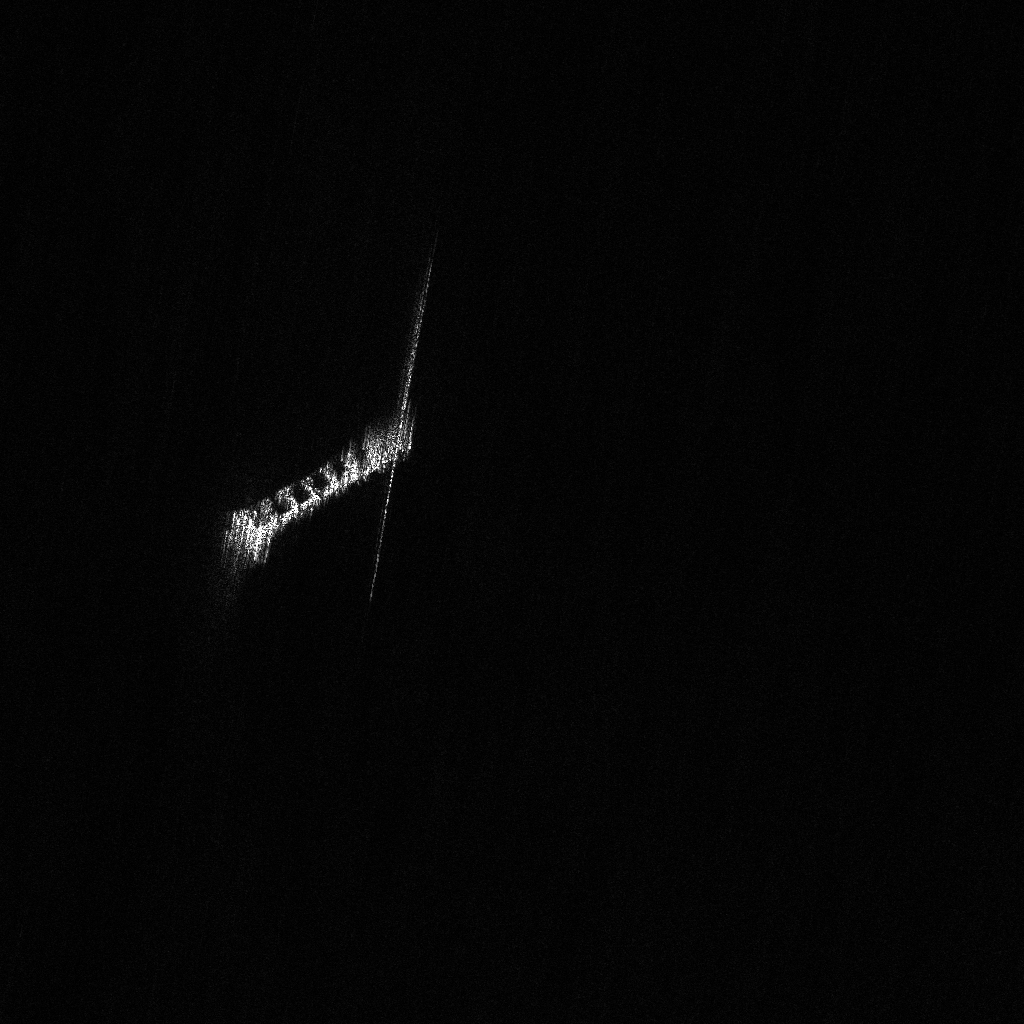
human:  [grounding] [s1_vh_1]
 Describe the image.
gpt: In the satellite image, there is  <ref>1 medium ore-oil </ref> <box>[[28, 36, 34, 57, 59]]</box> located at center.